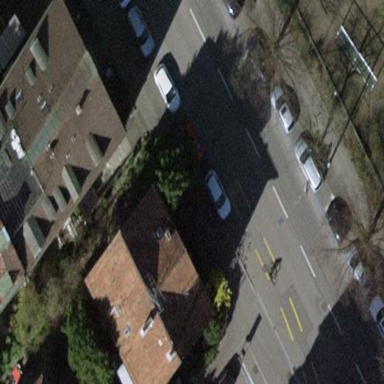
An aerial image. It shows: Parking lane for vehicles.